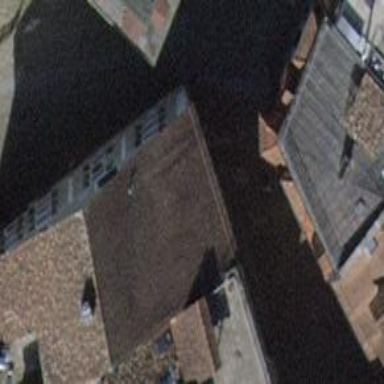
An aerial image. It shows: Gabled building with roof made of roof tiles.